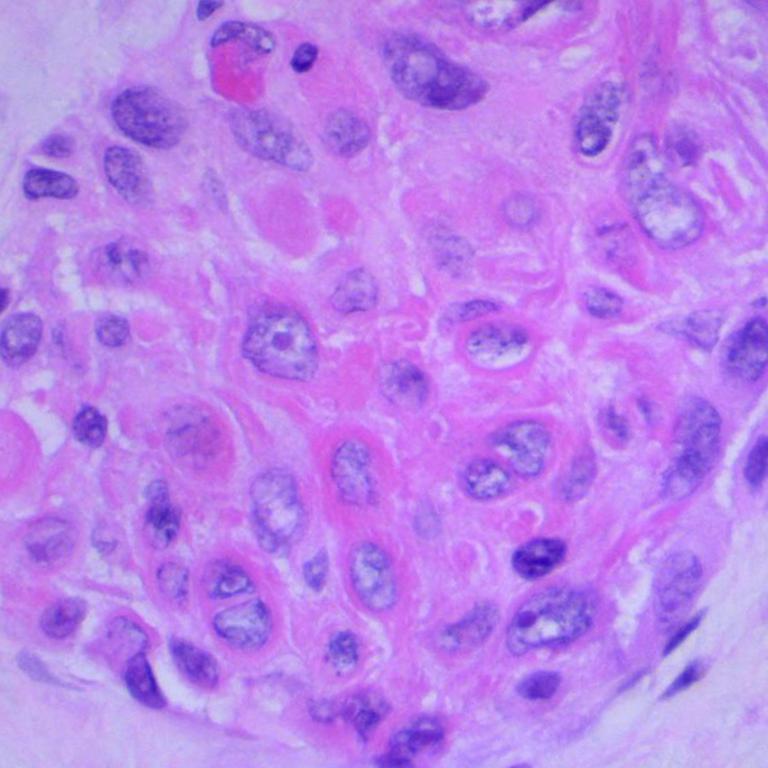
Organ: lung
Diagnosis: squamous carcinomas